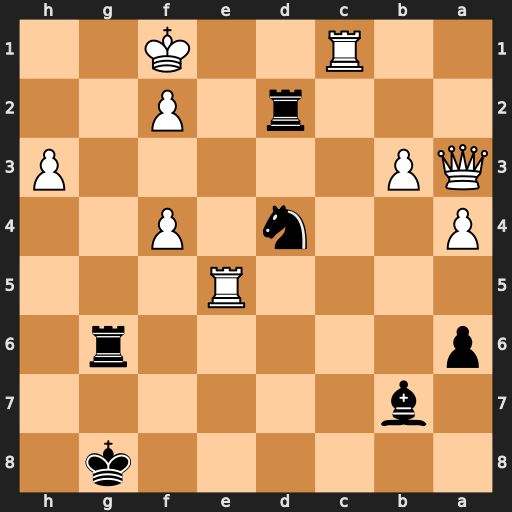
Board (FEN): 6k1/1b6/p5r1/4R3/P2n1P2/QP5P/3r1P2/2R2K2
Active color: b
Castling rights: -
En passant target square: -
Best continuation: Bg2+ Ke1 Nf3#